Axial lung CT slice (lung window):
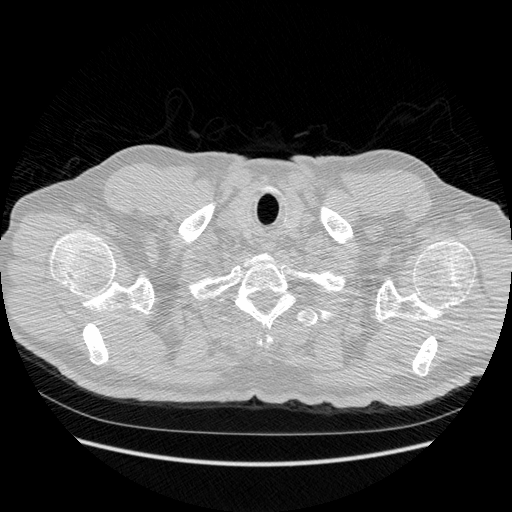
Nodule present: no